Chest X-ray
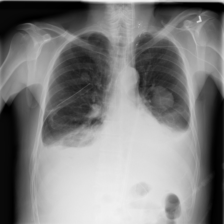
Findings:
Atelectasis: positive
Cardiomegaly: negative
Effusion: positive
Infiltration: negative
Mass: negative
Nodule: negative
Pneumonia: negative
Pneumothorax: negative
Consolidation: negative
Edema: negative
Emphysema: negative
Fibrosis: negative
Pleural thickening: negative
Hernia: negative